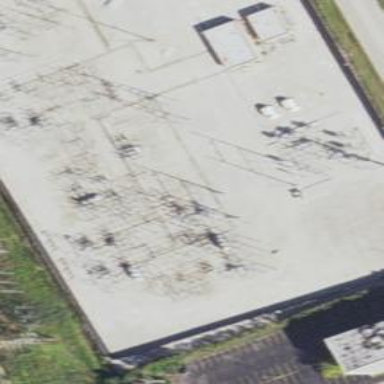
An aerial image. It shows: Switch for power supply.